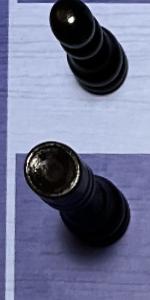
Label: Rook_Black